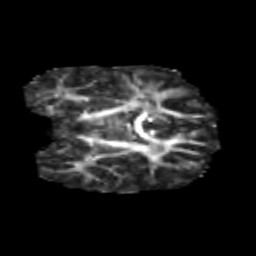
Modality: FA
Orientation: coronal
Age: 6
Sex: male
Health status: healthy